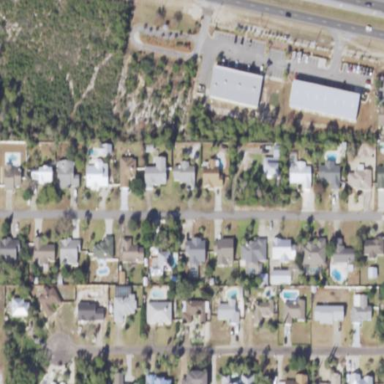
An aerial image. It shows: Residential area composed of single-family homes.